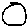
Label: circle